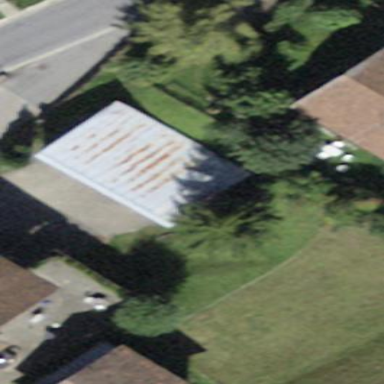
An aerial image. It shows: Carport structure.